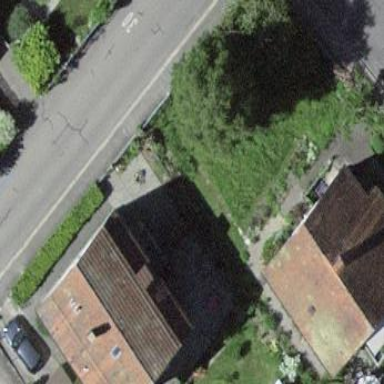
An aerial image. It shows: Detached building with gambrel roof shape.